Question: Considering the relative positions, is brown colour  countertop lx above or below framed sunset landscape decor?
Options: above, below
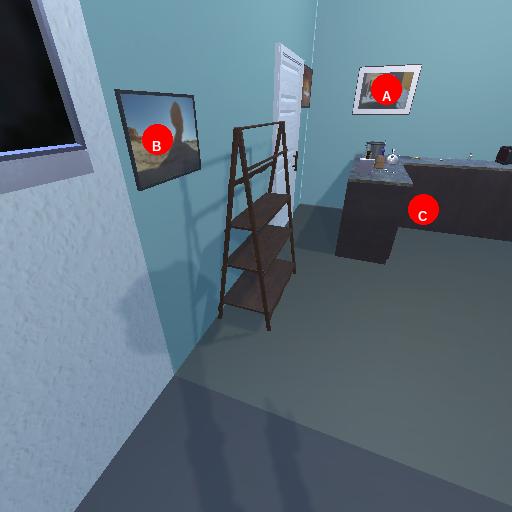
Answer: above